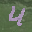
Label: 4